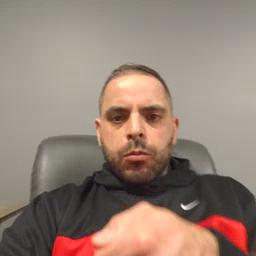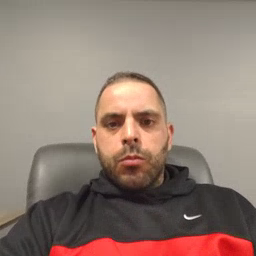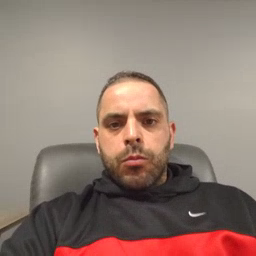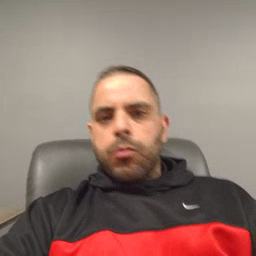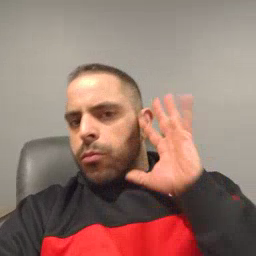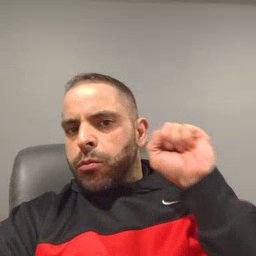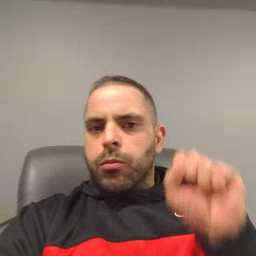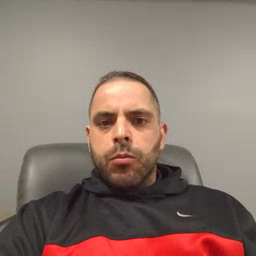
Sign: loud